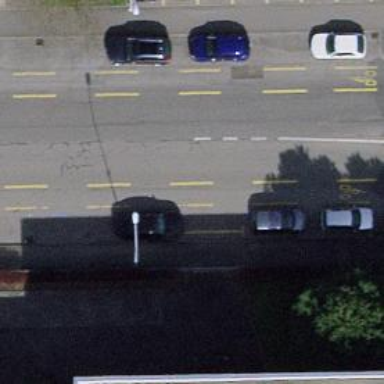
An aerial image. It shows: Tertiary road with asphalt surface and cycle lane.